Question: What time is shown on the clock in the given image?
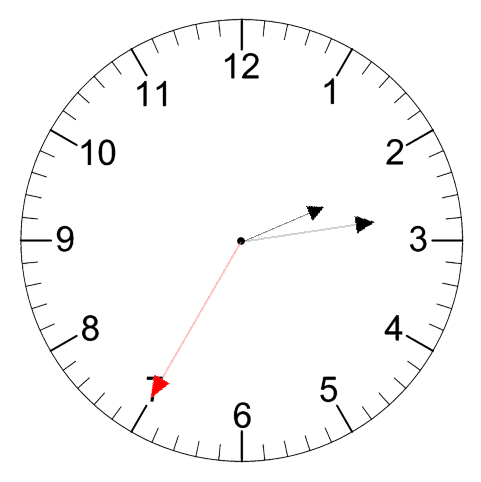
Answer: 02:13:35